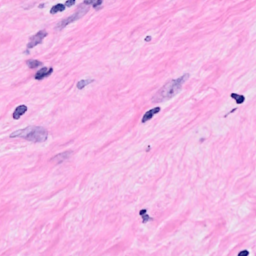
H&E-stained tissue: Breast